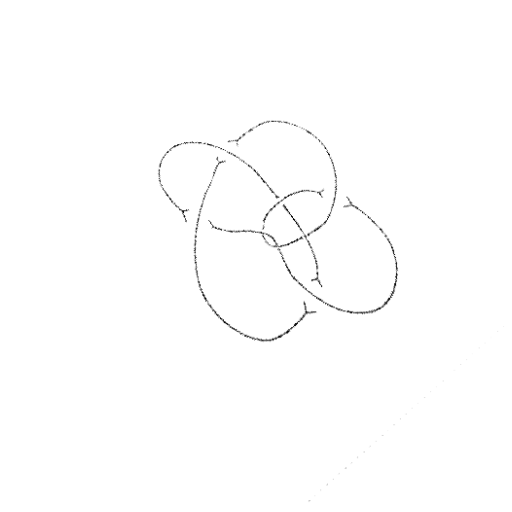
Crossing number: 8